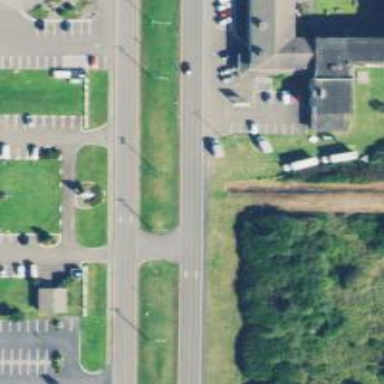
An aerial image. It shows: Asphalt road that is classified as tertiary link.